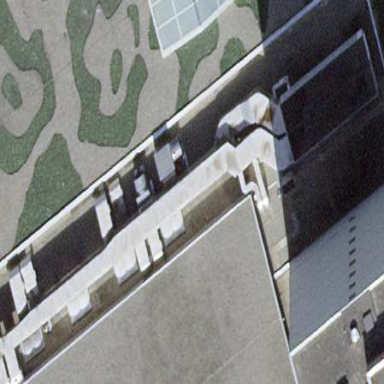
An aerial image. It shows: Retail building.